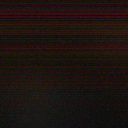
Screen state: off